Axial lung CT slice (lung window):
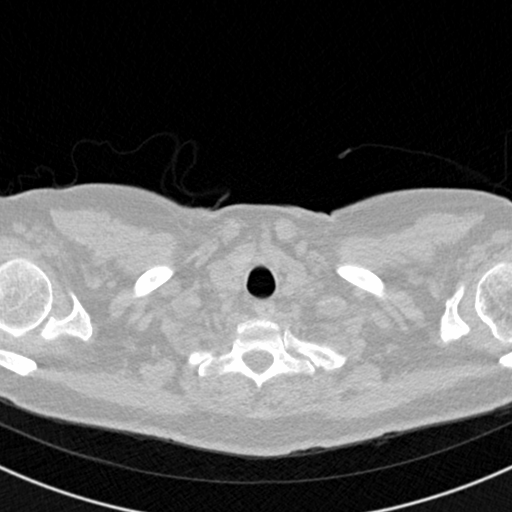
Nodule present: no